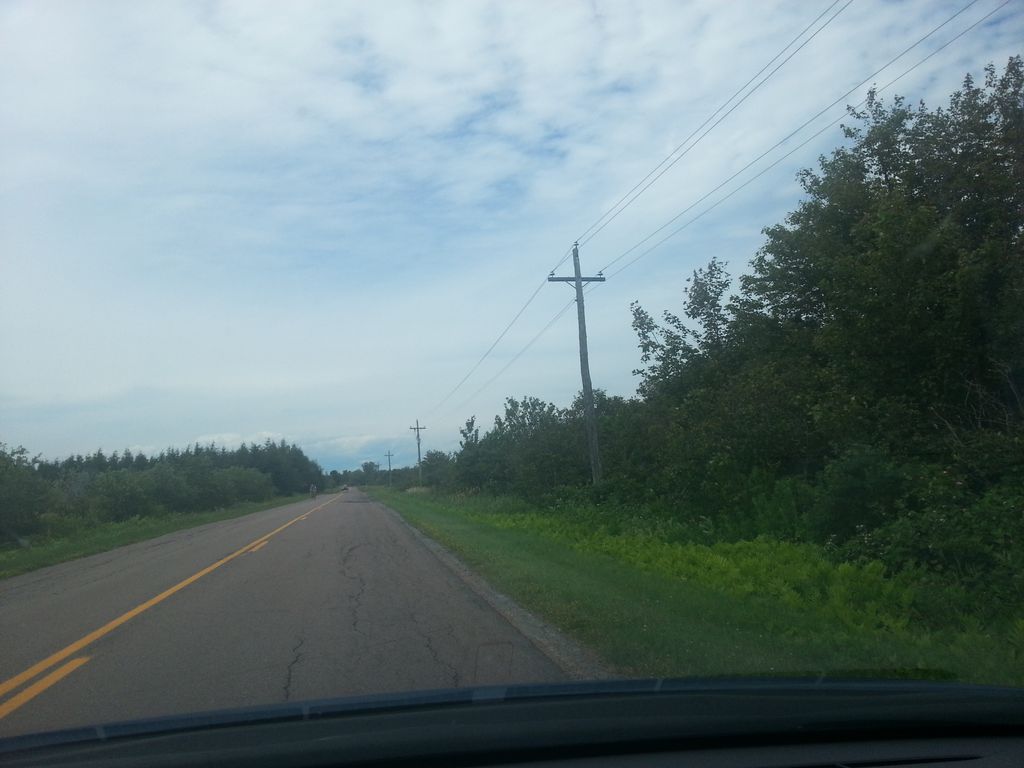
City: charlottetown